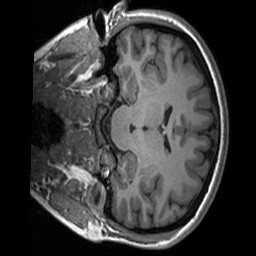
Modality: T1w
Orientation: coronal
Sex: female
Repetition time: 1.95 s
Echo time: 0.026 s